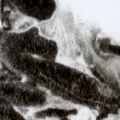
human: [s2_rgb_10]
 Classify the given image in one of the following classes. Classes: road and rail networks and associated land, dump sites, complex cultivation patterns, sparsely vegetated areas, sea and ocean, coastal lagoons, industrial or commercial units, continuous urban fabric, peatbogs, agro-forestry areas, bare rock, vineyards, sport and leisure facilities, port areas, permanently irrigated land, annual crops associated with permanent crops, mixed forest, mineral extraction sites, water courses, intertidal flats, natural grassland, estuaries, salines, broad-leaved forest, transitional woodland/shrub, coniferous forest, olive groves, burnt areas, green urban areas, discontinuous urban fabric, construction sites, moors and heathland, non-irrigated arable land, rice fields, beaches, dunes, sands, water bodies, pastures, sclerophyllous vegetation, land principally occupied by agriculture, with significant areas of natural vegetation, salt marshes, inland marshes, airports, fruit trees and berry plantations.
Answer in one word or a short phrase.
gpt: coniferous forest, mixed forest, peatbogs